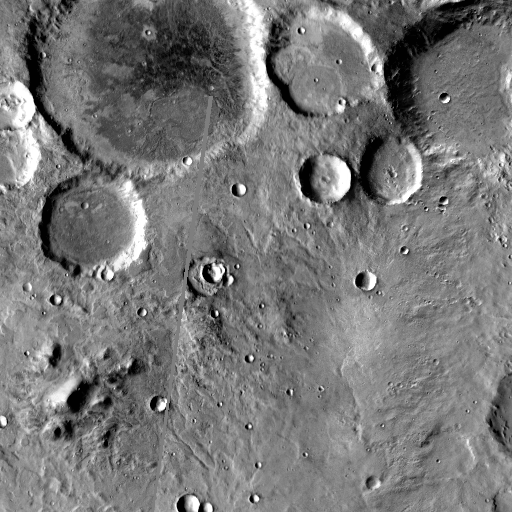
Crater classes present: Background, Other, Buried, Secondary